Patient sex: F
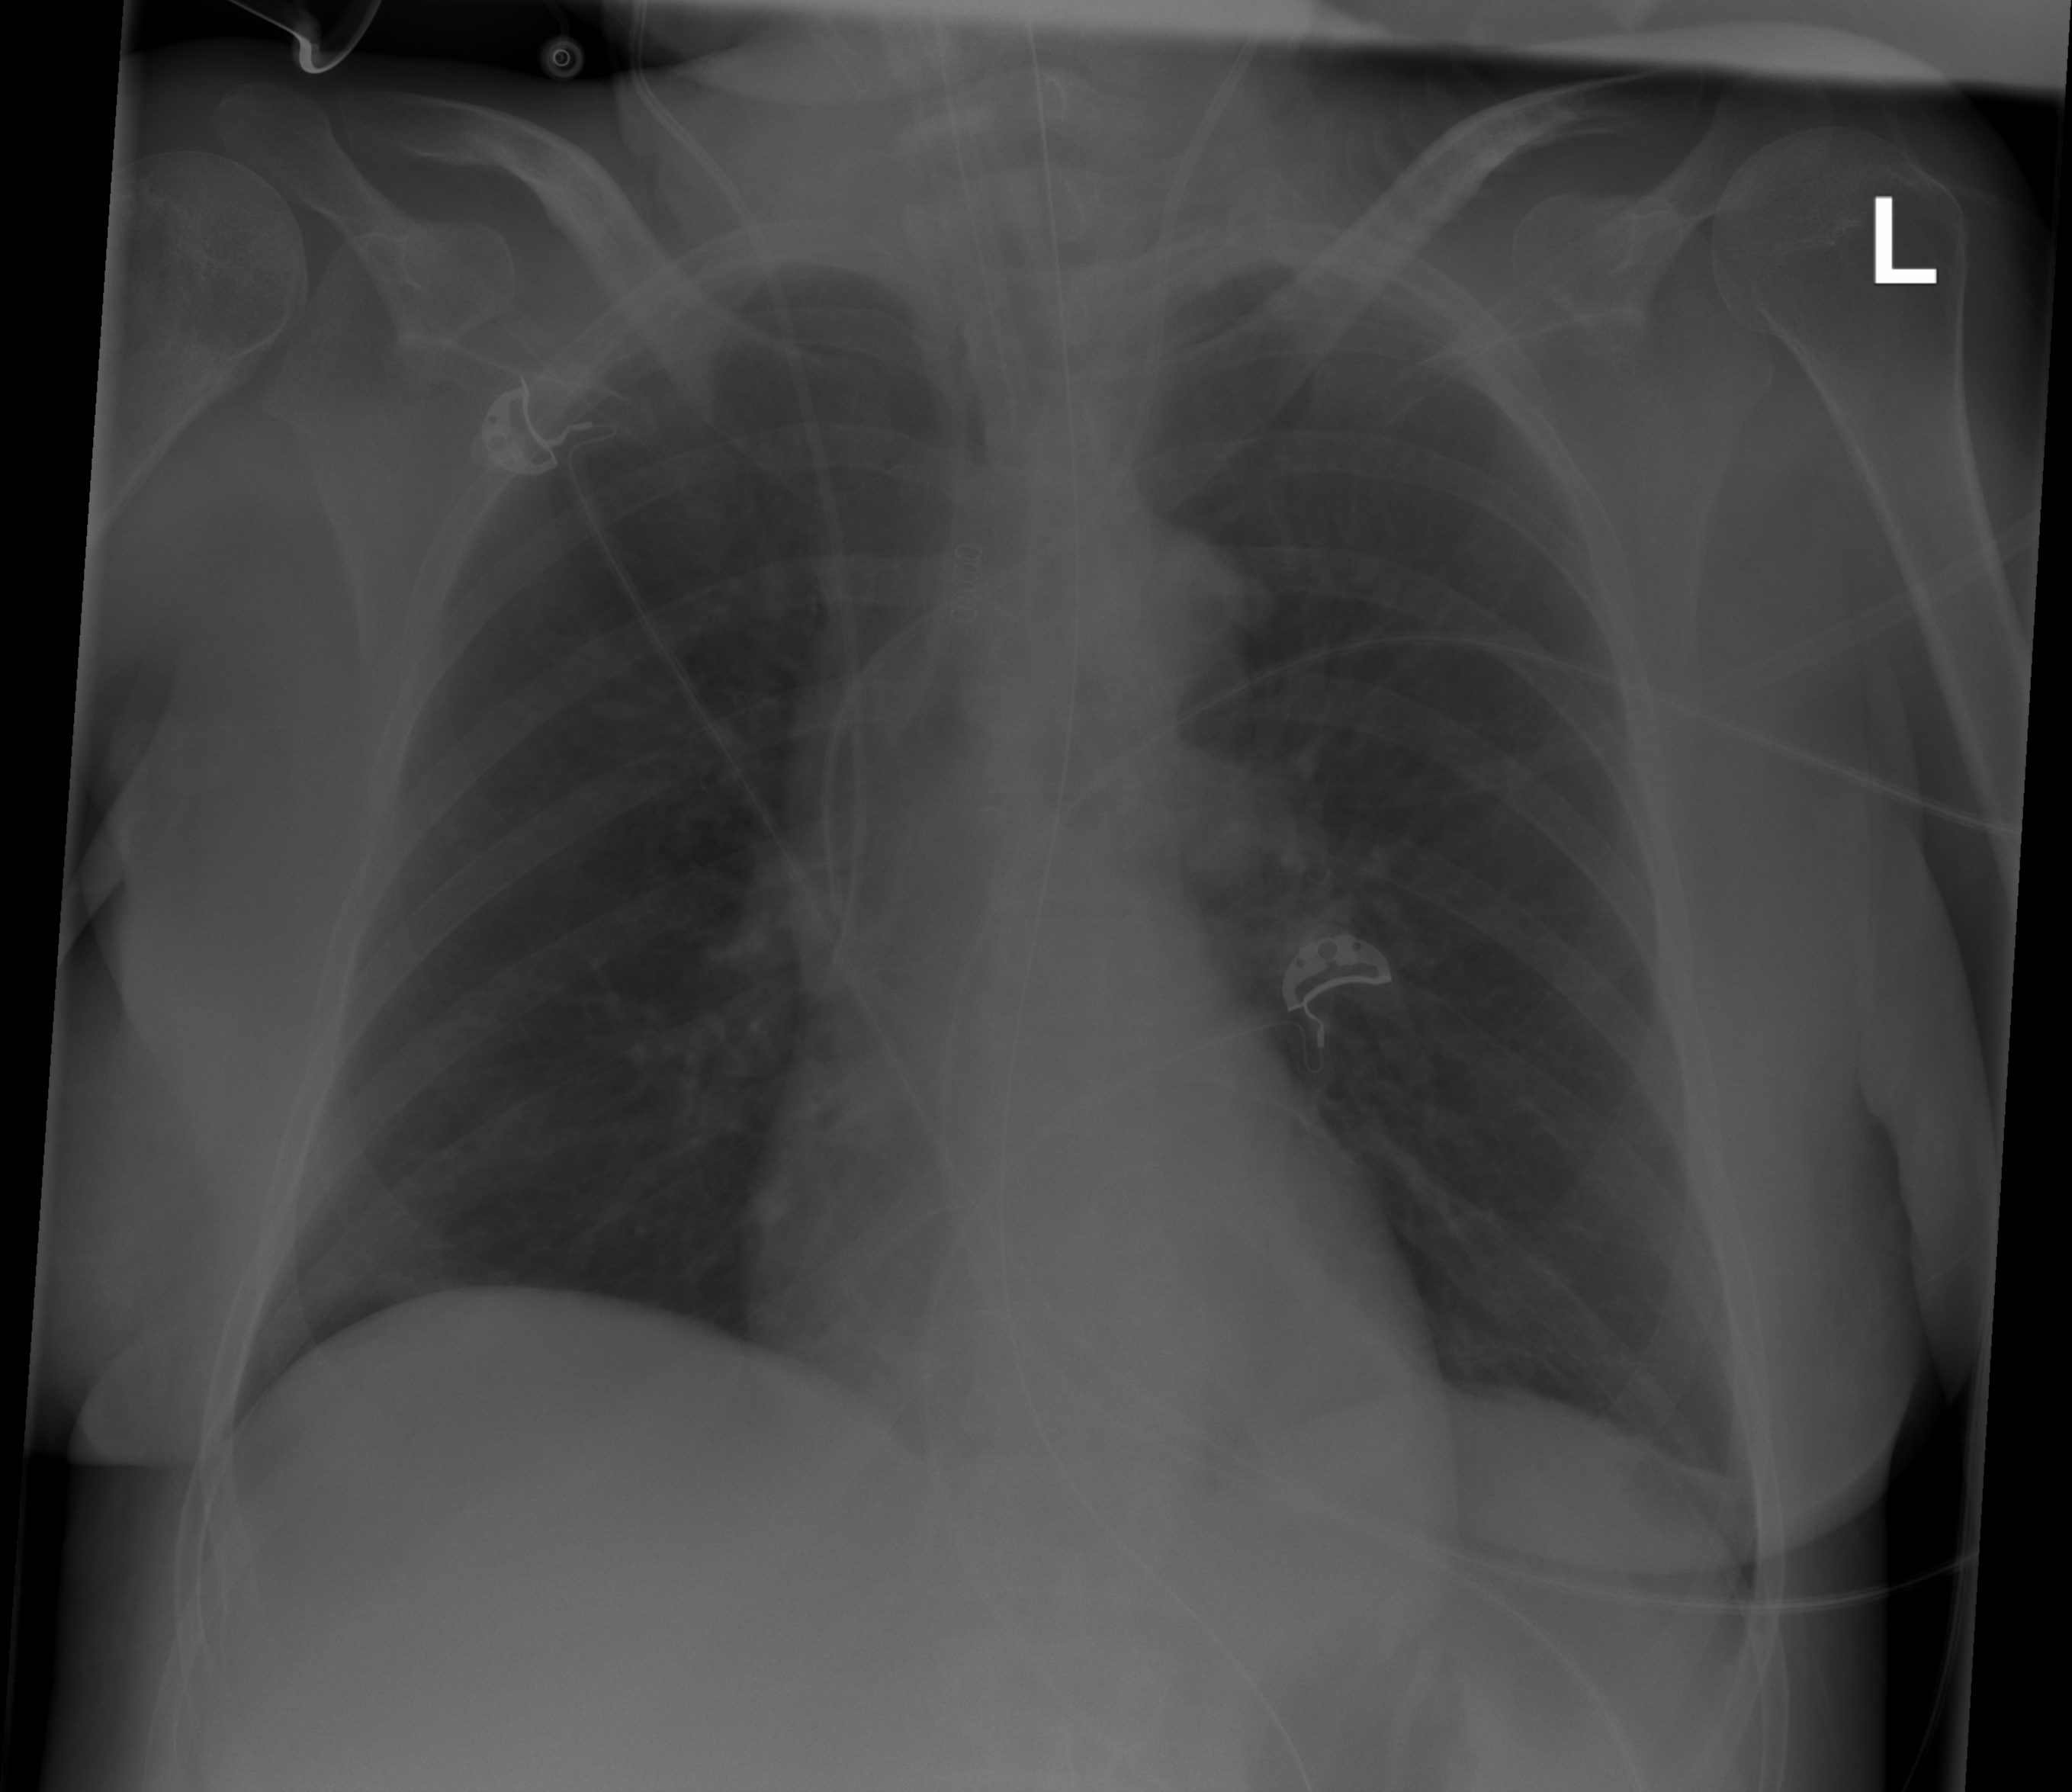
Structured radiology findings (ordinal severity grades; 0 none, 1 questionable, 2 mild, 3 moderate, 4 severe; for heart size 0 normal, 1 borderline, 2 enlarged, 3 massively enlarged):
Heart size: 0
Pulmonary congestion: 0
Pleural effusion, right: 0
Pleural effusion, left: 0
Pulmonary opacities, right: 0
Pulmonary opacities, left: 0
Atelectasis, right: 0
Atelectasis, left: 2